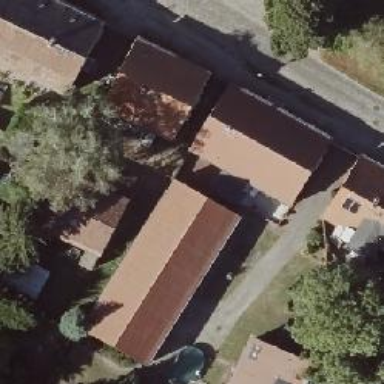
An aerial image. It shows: Detached building.